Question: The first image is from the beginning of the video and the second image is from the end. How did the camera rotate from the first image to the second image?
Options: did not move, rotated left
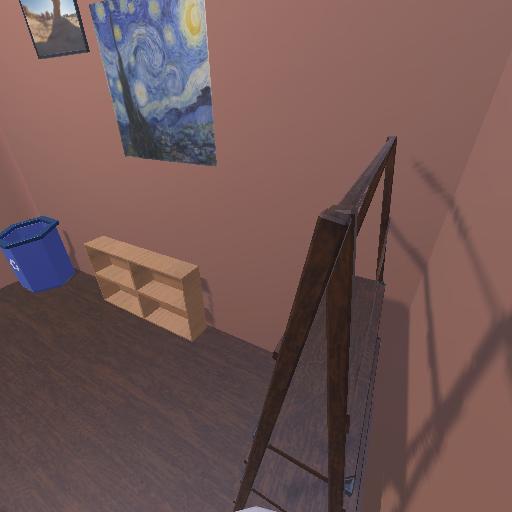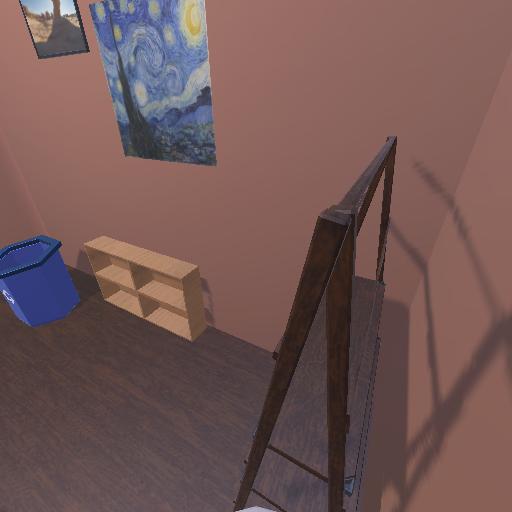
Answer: did not move